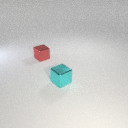
small red metal cube behind small cyan metal cube